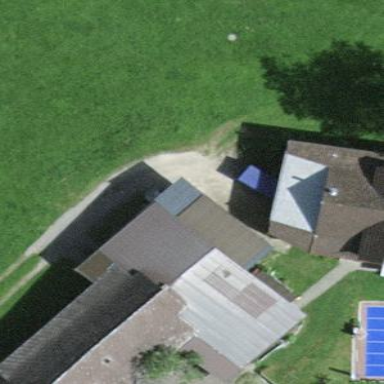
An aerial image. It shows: Farm auxiliary building with gabled roof.